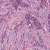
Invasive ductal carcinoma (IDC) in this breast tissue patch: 1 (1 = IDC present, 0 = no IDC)